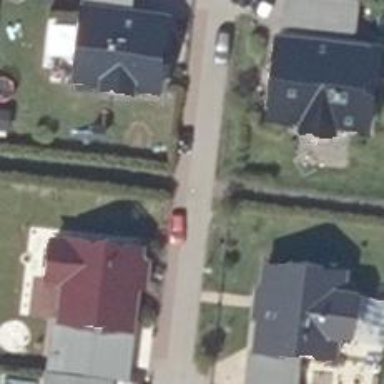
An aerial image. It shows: Paved residential road.